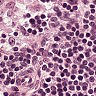
Metastatic tissue present: no